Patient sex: F
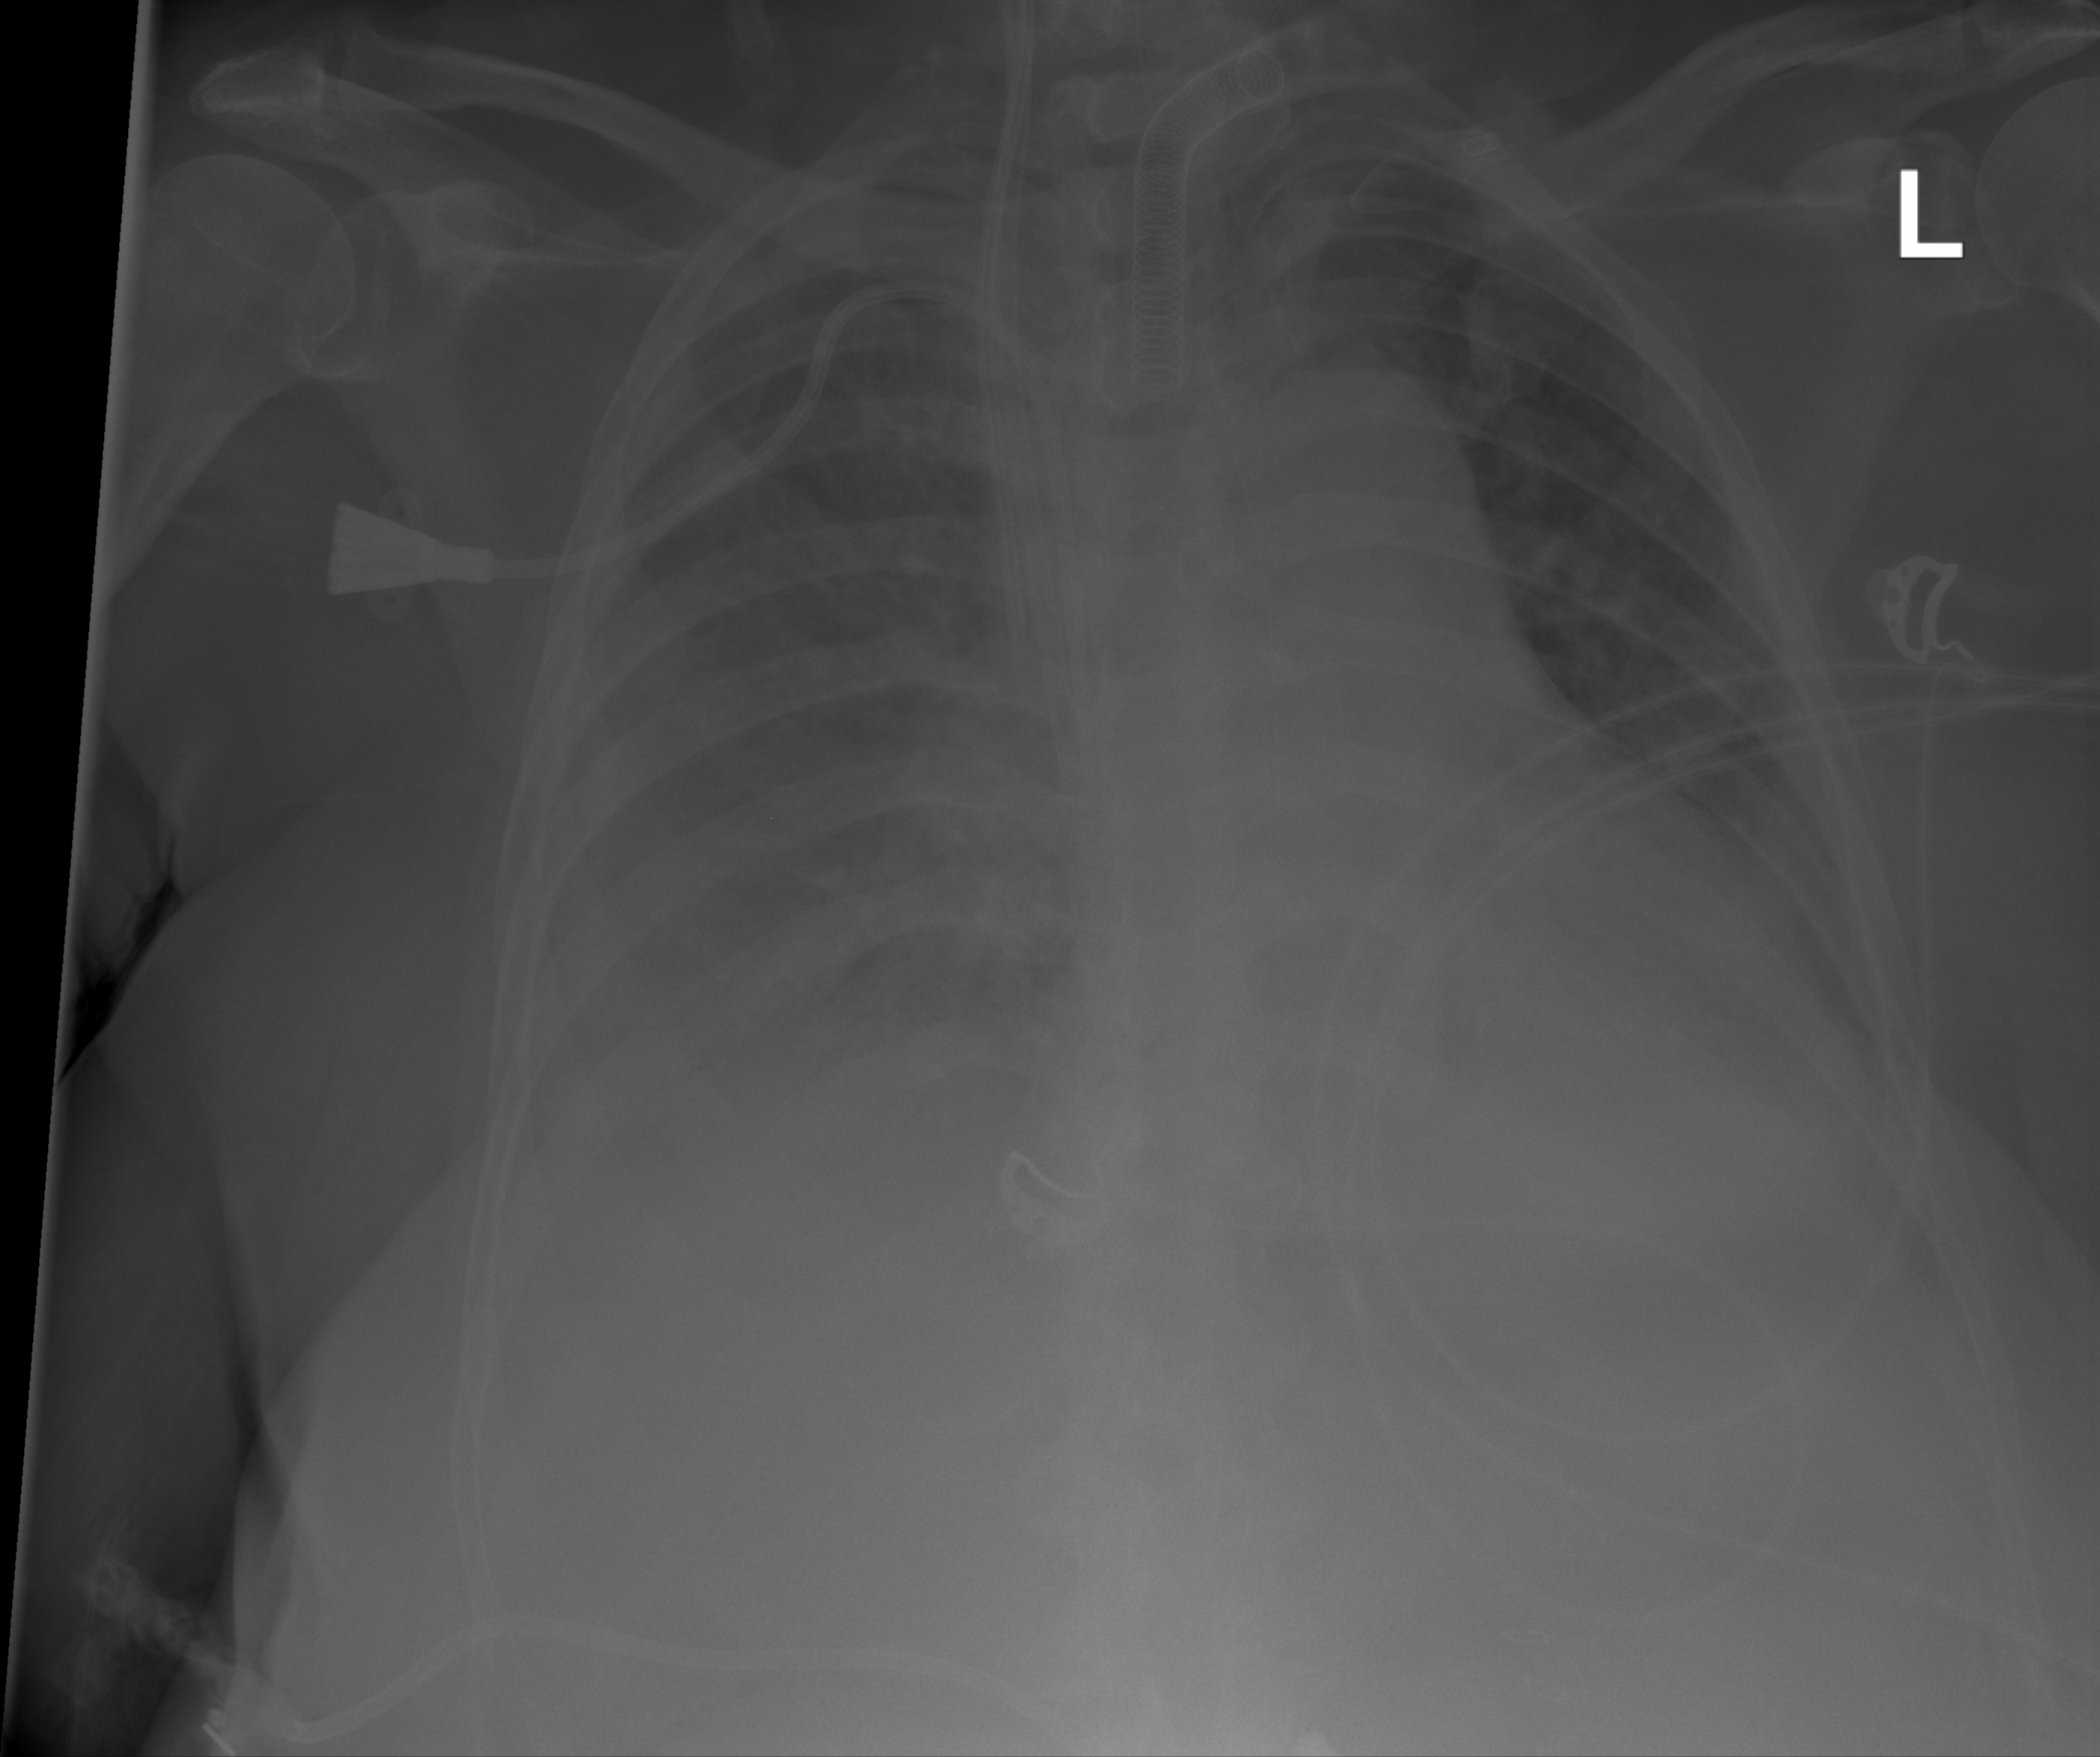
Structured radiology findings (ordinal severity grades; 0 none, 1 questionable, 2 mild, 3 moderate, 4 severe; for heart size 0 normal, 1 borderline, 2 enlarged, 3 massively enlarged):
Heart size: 1
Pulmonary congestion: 2
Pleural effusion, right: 3
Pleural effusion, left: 2
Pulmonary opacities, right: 3
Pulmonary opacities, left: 0
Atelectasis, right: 3
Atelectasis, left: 2